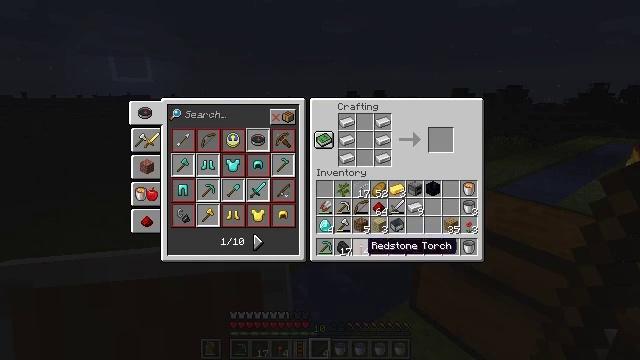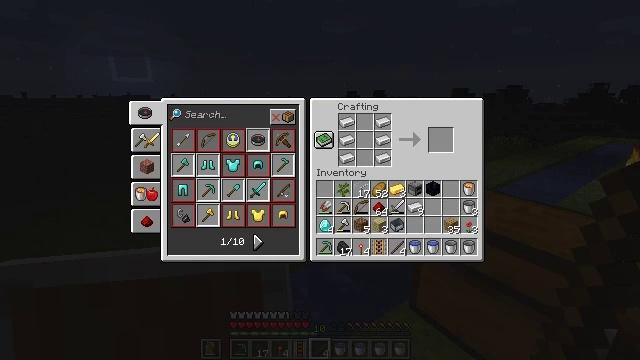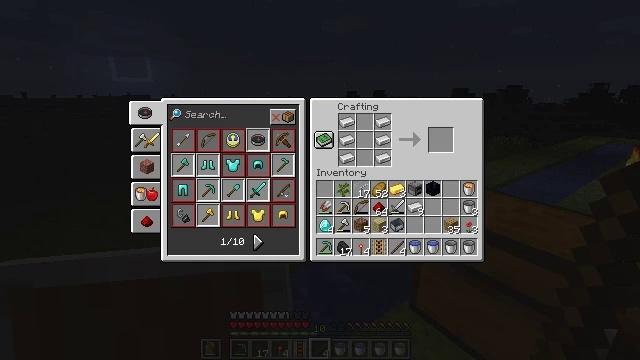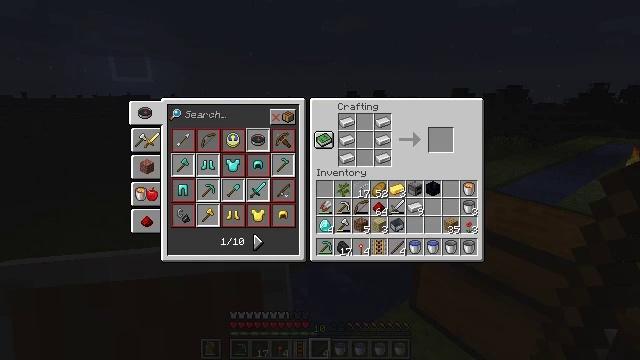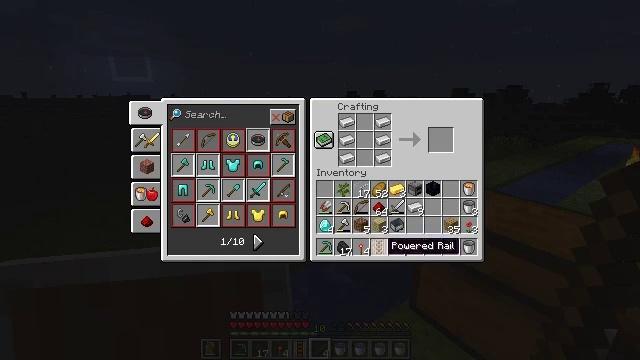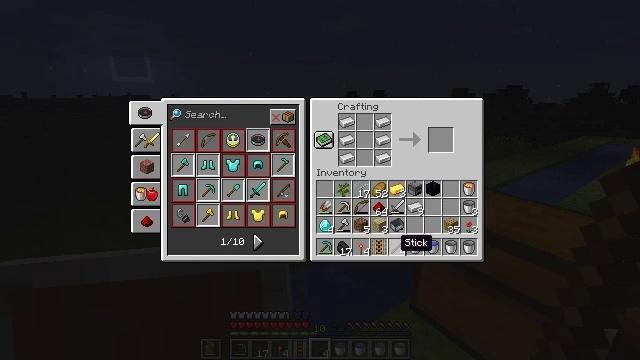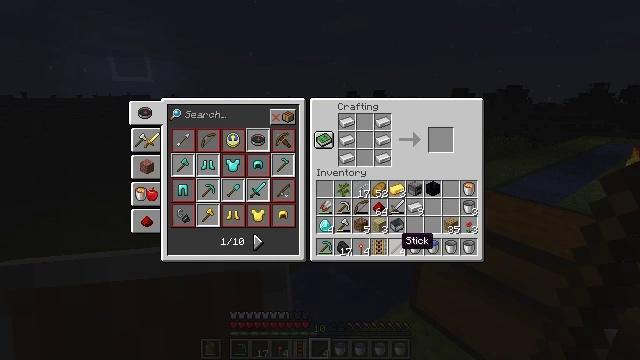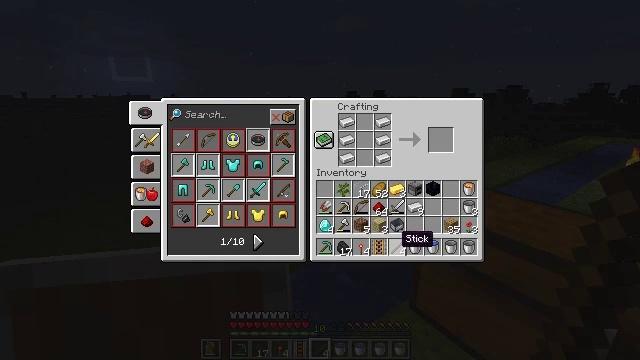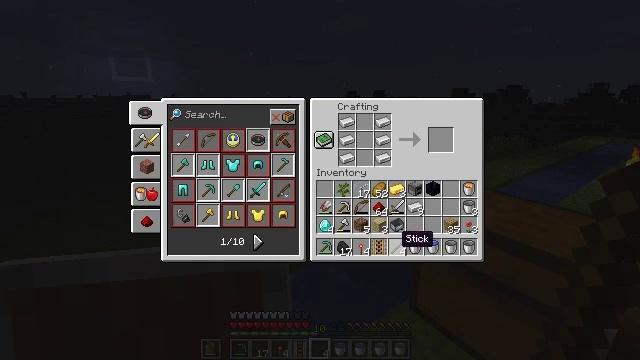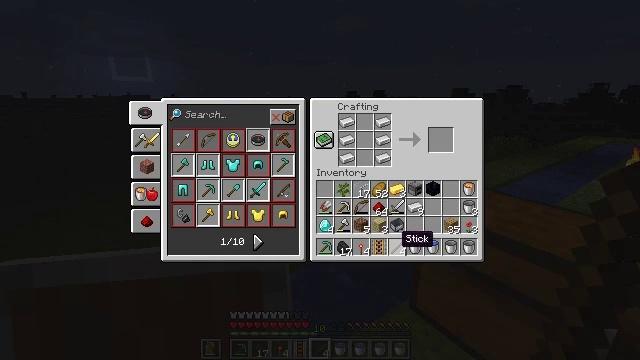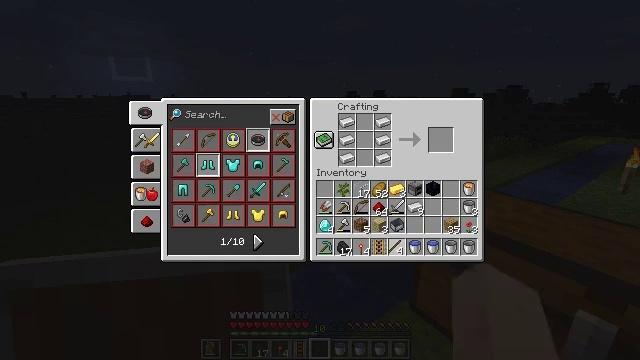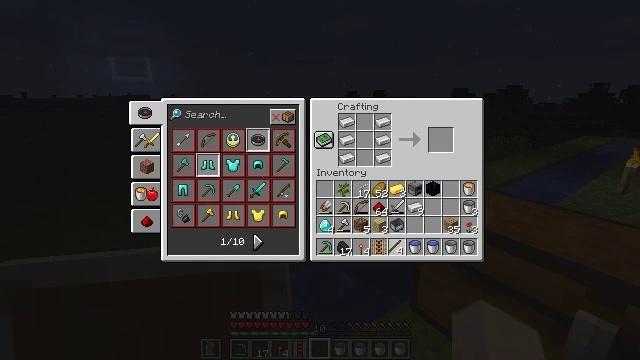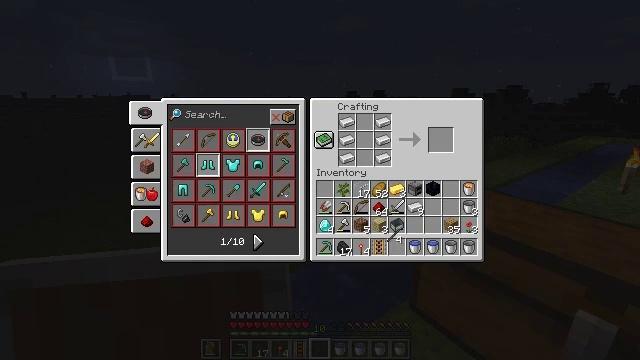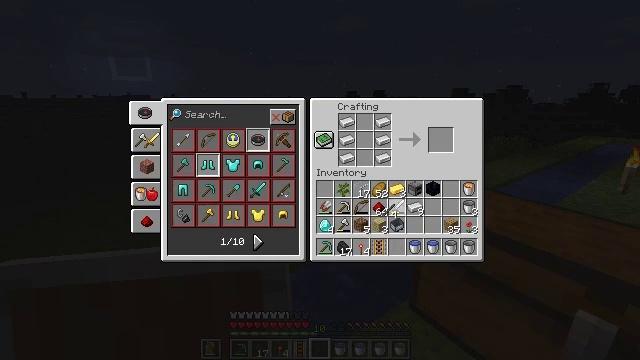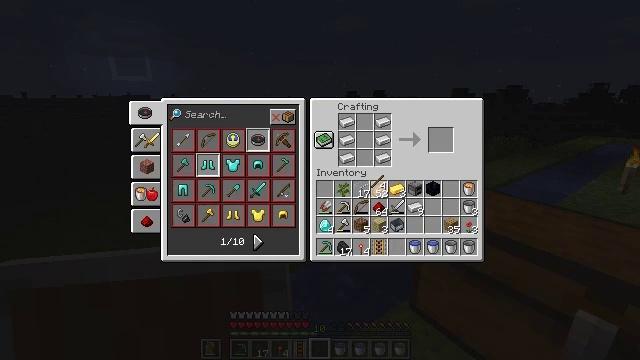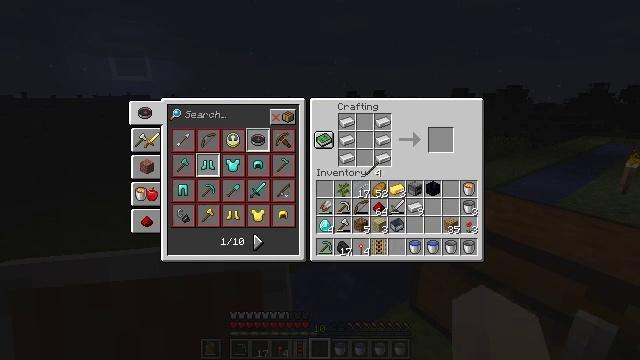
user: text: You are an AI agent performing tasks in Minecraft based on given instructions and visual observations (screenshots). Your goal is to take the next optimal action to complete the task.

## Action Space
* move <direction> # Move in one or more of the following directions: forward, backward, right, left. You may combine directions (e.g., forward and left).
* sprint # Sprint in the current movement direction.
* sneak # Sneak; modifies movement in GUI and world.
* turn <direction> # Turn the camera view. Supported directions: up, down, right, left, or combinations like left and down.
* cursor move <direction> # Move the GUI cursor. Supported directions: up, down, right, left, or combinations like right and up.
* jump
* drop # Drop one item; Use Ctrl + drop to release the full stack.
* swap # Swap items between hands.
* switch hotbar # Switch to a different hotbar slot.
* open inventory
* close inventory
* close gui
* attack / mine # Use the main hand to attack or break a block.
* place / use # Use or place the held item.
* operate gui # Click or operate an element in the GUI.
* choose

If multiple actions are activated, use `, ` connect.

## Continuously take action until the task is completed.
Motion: motion action
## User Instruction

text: Produce a rail with iron ingots and a stick on the crafting table.
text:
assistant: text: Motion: no_op
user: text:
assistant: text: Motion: no_op
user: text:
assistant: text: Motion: no_op
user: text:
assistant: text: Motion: cursor move right
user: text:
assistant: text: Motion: cursor move right
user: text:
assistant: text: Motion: no_op
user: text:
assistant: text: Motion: no_op
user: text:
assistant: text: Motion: no_op
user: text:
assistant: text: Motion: no_op
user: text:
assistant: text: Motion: operate gui
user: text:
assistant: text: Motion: operate gui
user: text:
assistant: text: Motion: cursor move up
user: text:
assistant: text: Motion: cursor move up
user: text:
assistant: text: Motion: cursor move left and up
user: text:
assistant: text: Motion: cursor move up
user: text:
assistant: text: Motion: cursor move up
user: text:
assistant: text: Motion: no_op
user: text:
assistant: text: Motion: no_op
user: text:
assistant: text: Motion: cursor move up
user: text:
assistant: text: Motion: no_op
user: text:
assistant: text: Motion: no_op
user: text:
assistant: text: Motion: no_op
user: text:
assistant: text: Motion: operate gui
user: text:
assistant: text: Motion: operate gui
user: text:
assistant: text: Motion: operate gui
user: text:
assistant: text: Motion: no_op
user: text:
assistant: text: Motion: no_op
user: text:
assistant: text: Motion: no_op
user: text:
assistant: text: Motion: no_op
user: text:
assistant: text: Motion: no_op